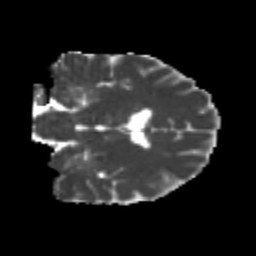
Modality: MD
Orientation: coronal
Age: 23
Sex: male
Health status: healthy
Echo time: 0.074 s